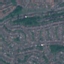
Land use / land cover class: Residential